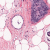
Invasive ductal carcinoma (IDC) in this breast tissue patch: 1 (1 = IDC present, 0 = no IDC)